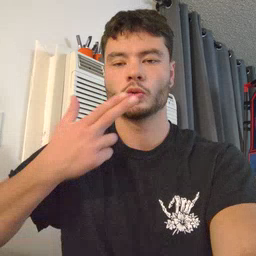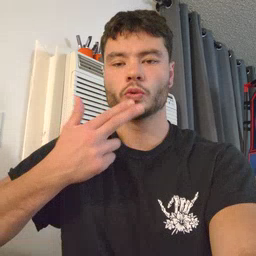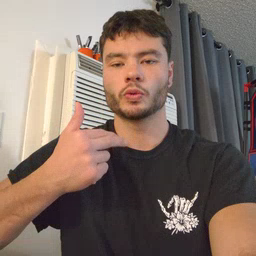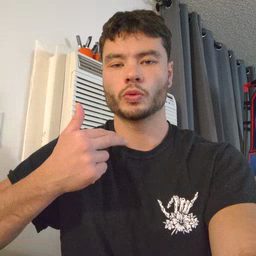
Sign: cute